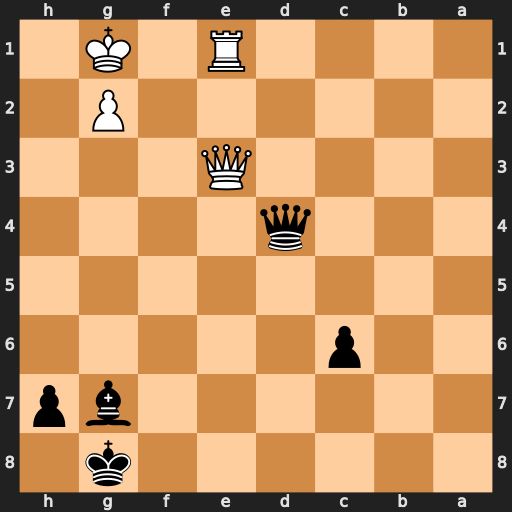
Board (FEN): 6k1/6bp/2p5/8/3q4/4Q3/6P1/4R1K1
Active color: b
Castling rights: -
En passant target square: -
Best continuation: Qxe3+ Rxe3 Bd4